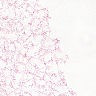
Metastatic tissue present: no